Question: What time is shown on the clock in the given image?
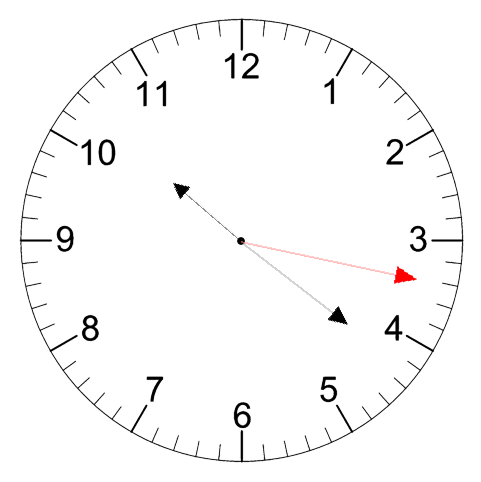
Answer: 10:21:17